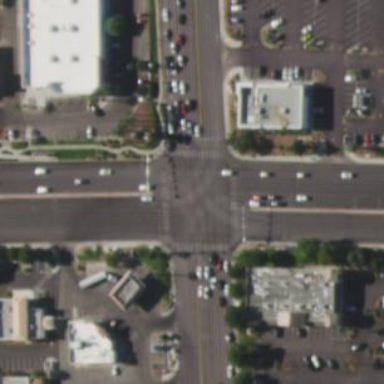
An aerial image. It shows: Solid stop line on the road marking.